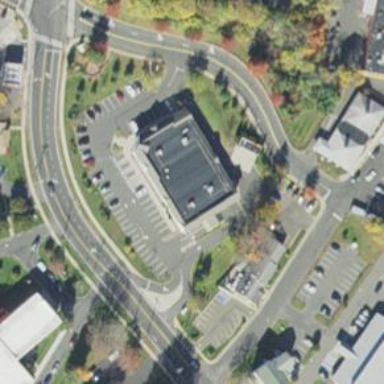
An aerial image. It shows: Pharmacy building providing healthcare services.